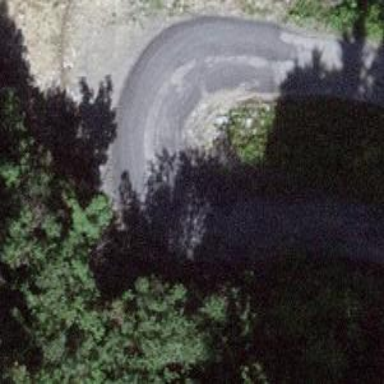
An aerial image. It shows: Unclassified road with grade 2 track type.